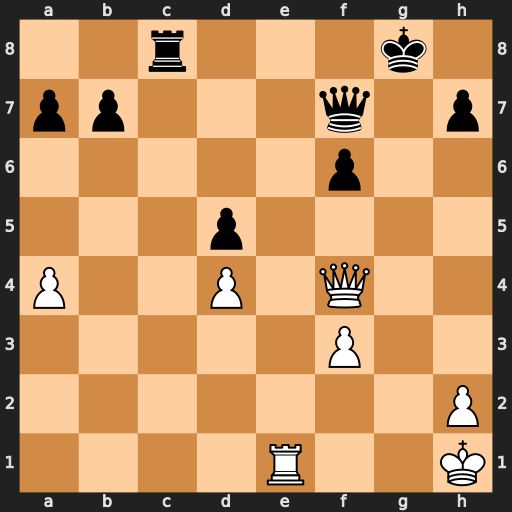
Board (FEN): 2r3k1/pp3q1p/5p2/3p4/P2P1Q2/5P2/7P/4R2K
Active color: w
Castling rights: -
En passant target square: -
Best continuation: Qg4+ Kf8 Qxc8+